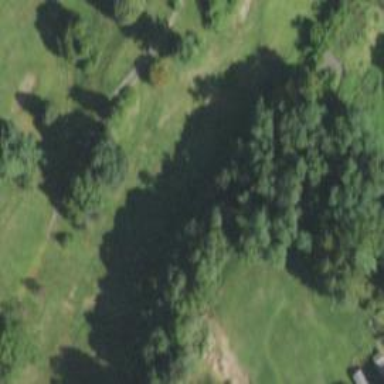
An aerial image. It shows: View of golf hole.